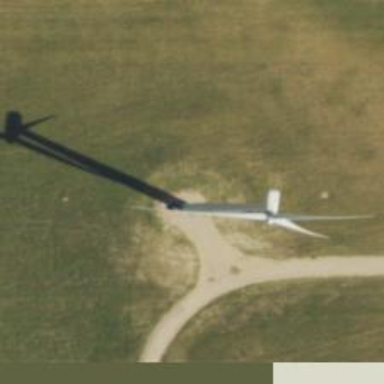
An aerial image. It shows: Wind generator powered by horizontal-axis wind turbine.